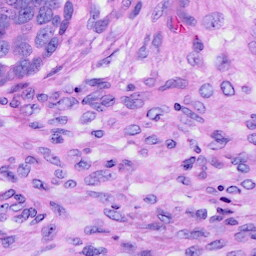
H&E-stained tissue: Ovarian